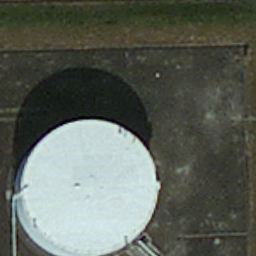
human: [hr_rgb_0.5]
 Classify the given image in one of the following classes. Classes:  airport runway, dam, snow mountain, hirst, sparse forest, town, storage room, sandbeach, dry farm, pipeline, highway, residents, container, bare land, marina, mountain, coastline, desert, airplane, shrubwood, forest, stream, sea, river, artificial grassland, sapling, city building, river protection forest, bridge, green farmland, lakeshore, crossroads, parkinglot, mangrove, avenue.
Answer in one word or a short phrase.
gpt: storage room